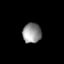
Tissue: lung
Cell type: Epithelial cells
Senescence score: 0.1495
Nuclear area (px): 365
Mean DAPI intensity: 144.6